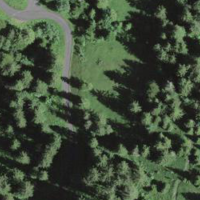
EUNIS habitat code: 43
Species observed at this site:
Gentiana clusii